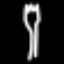
Label: fork